Aerial crown-view tile of a tropical tree (Barro Colorado Island, Panama), acquired 20250616:
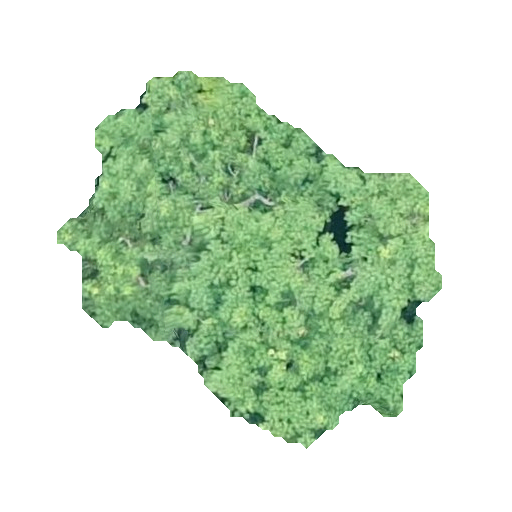
Species: Ceiba pentandra
GBIF accepted scientific name: Ceiba pentandra
Crown area: 130.886 m²